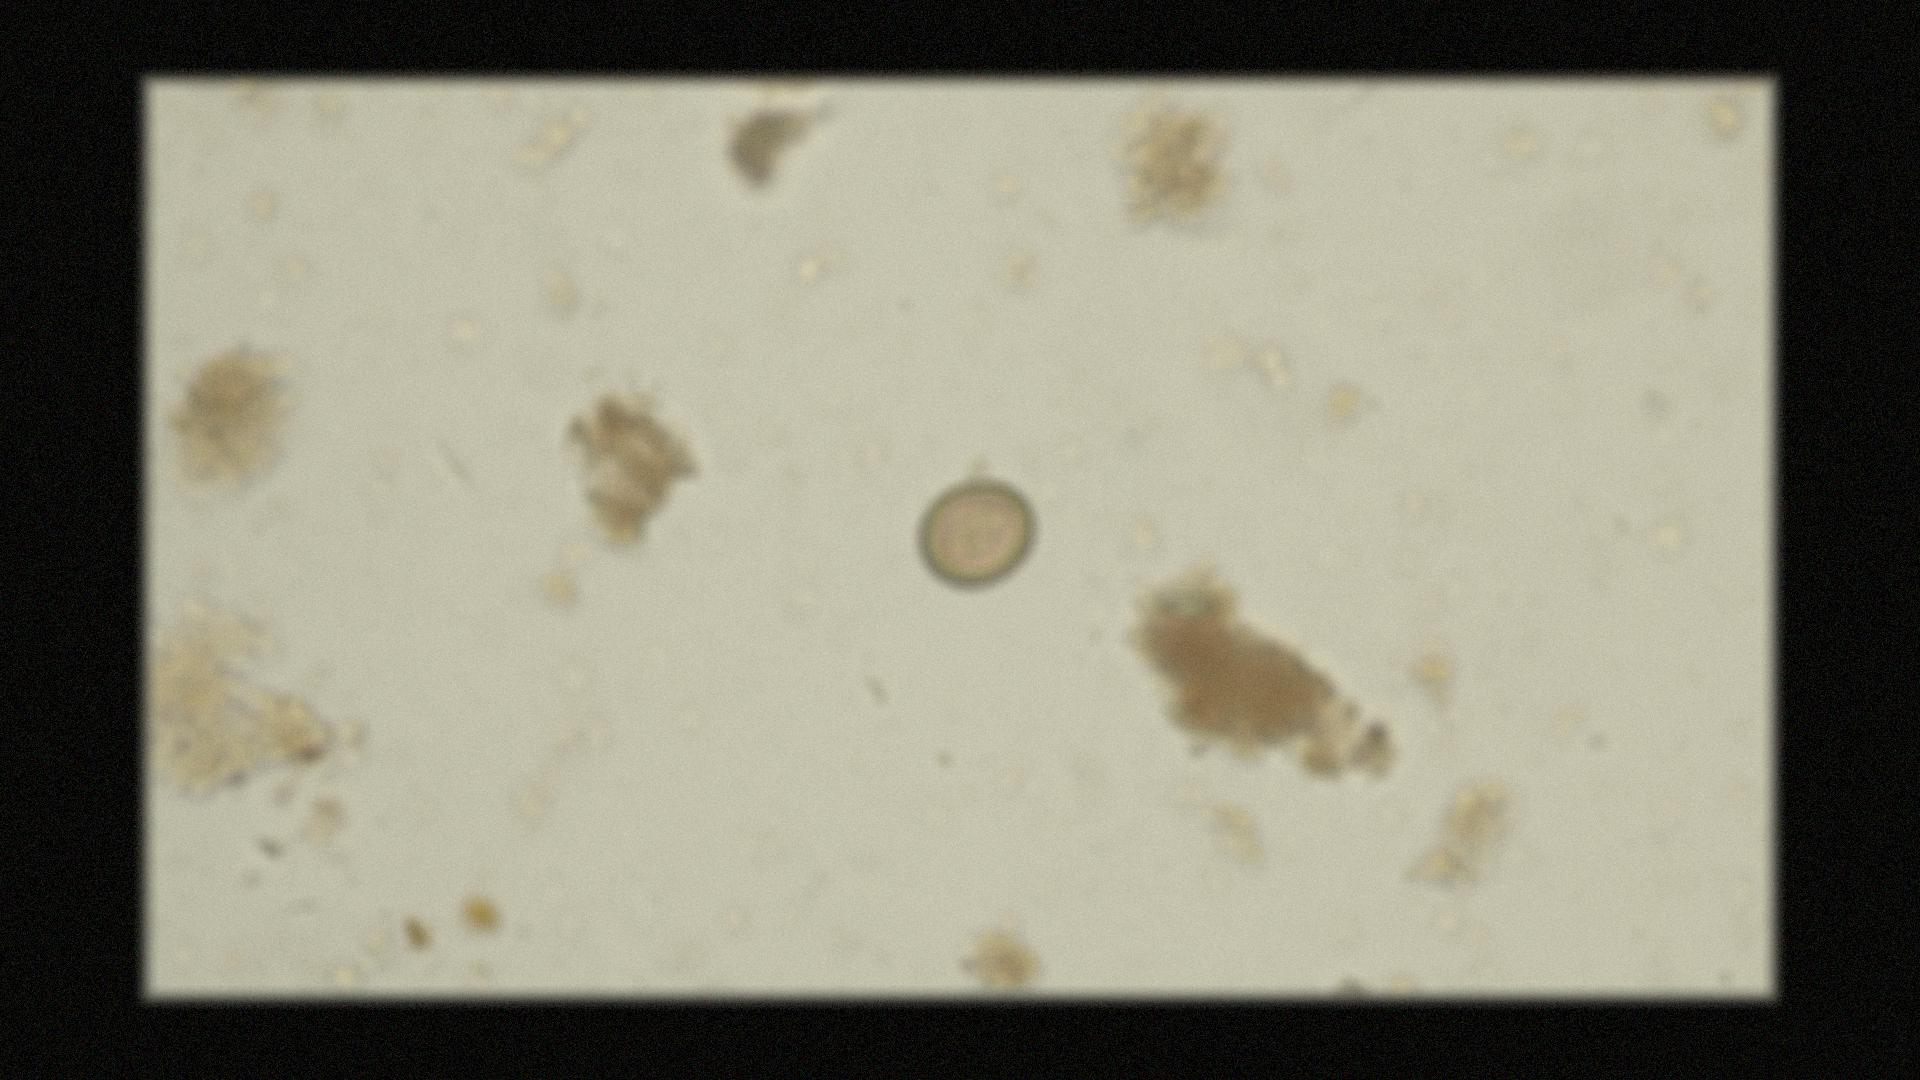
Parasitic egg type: Taenia spp. egg